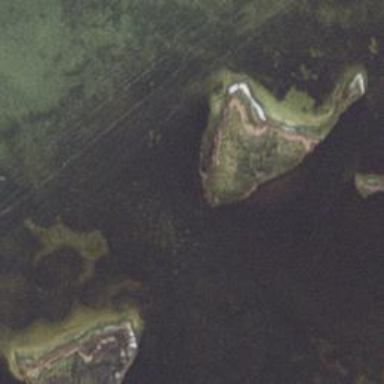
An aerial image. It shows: Islet along the natural coastline.